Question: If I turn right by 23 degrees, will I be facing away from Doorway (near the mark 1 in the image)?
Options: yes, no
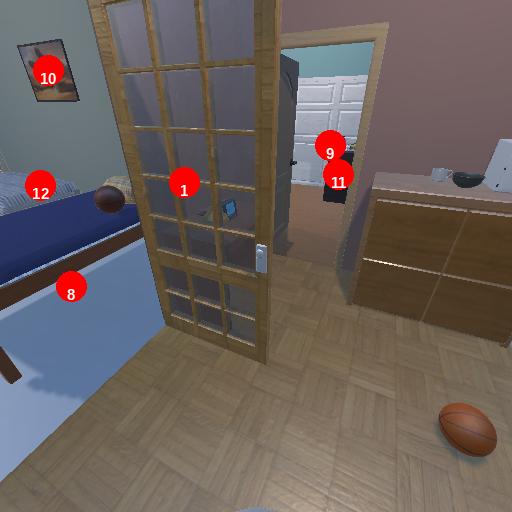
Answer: yes